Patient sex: M
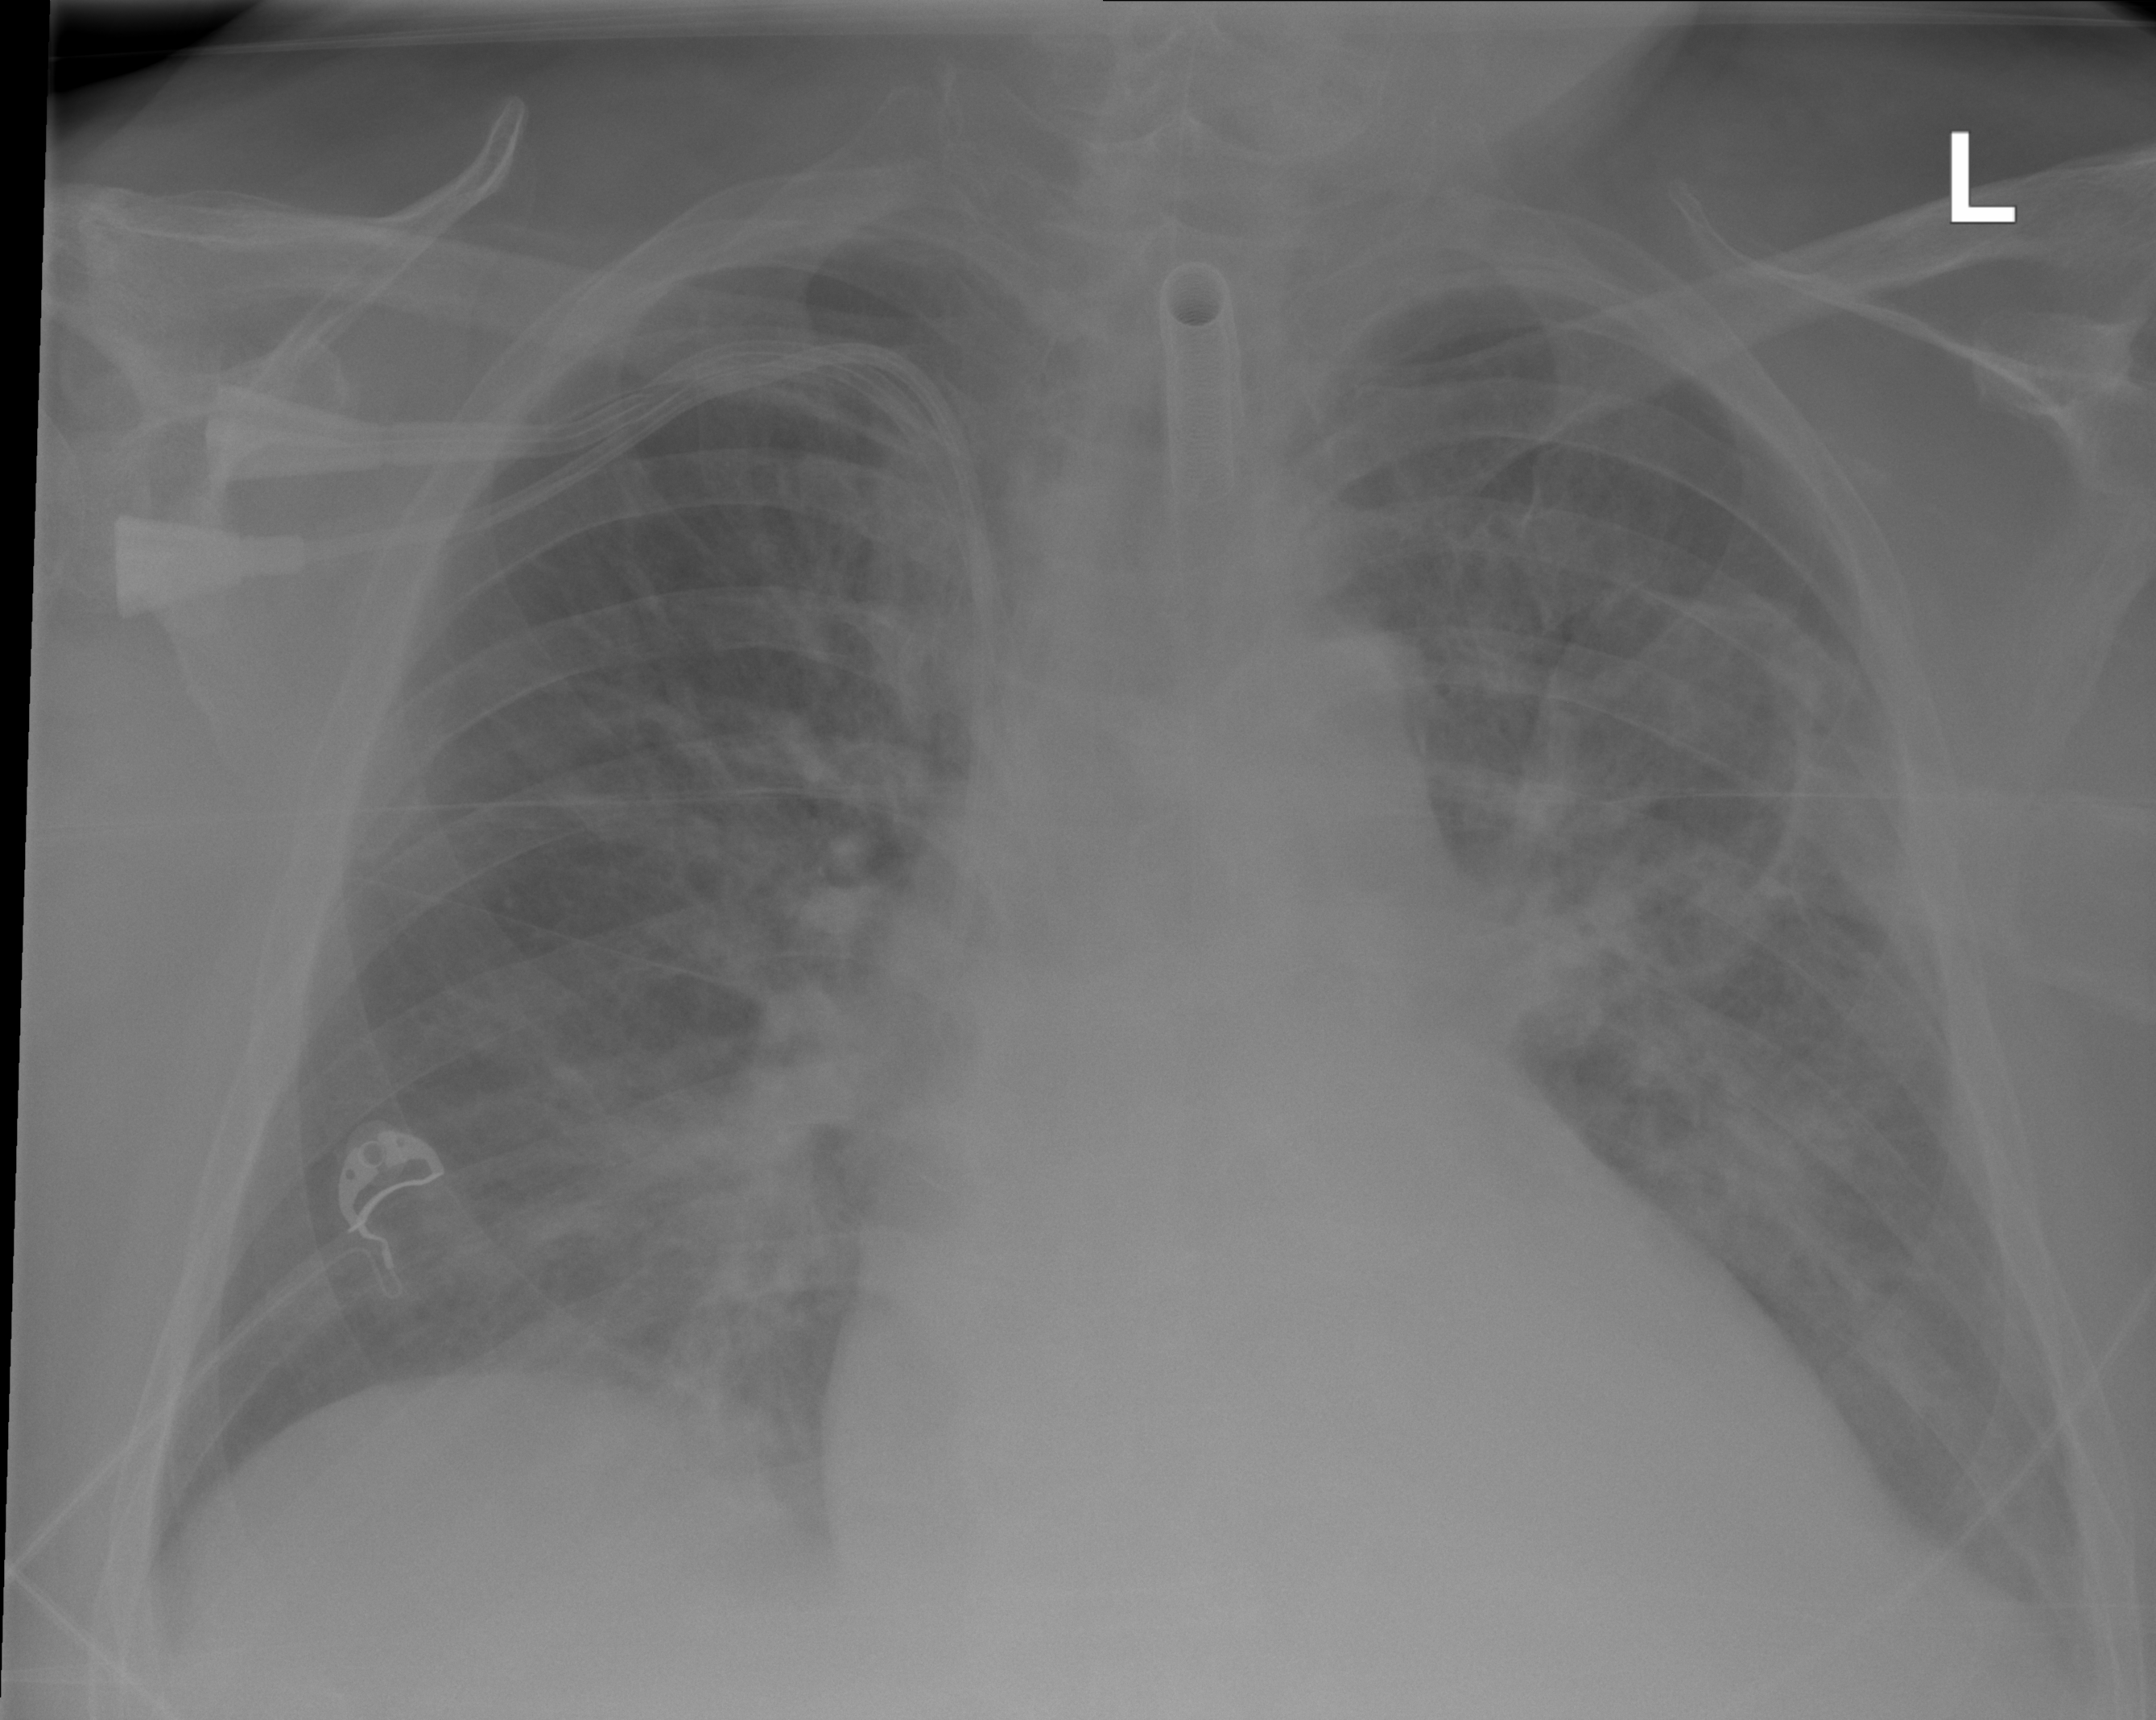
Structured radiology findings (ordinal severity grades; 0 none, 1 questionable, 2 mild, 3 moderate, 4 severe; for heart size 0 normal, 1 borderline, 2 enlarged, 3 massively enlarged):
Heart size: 2
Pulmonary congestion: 2
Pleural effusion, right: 0
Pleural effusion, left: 0
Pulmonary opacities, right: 0
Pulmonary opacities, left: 0
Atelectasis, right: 0
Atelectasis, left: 0